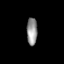
Tissue: prostate
Cell type: Fibroblasts
Senescence score: 0.6837
Nuclear area (px): 285
Mean DAPI intensity: 146.491